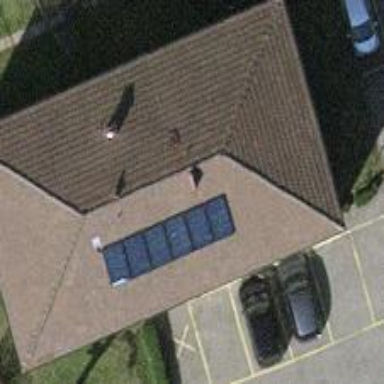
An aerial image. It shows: Hipped roof apartment building.